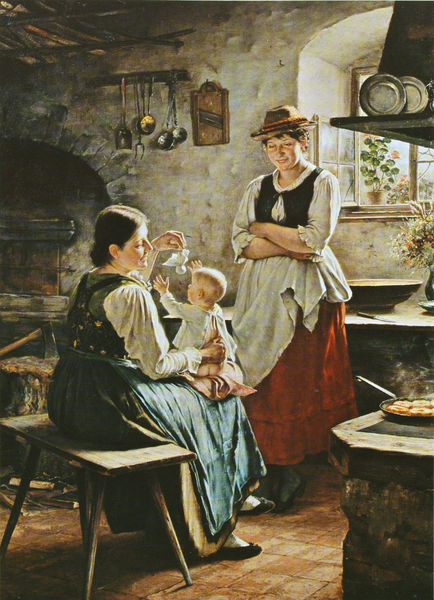
Titel: Mutterglück
Künstler: Edmund Herger
Standort: Lübeck
Institution: Galerie Westenhoff
Schlagwörter: blau, gemälde, gruppe, nackt, schatten, weiß, frauen, grün, sitzen, blume, blumen, braun, damen, fenster, frau, frisur, holz, hut, kleid, kleider, licht, raum, schwarz, szene, tisch, zimmer, haus, rot, tuch, rock, blond, hemd, jung, wand, arme, blicke, bluse, messer, schale, schüssel, stehen, stein, teller, innenraum, morgen, rauch, boden, interieur, realismus, decke, familie, innen, kind, mutter, pflanze, pflanzen, alltag, bauern, genre, kamin, landleben, ofen, vase, deutschland, blumentopf, lächeln, schürze, hintern, magd, sommer, blumenvase, bogen, zwei, mieder, bäuerin, bäuerinnen, dorf, baby, idylle, bank, hocker, schemel, dampf, essen, löffel, spielen, strauss, stube, lichteinfall, weste, freude, blumenstrauß, stiel, lachen, spiel, zinn, zinnteller, haken, bayern, fensterkreuz, idyll, geschirr, fliesen, greifen, kittel, hausfrau, kacheln, mahlzeit, kleinkind, spielend, tracht, scheite, sims, utensilien, küche, braten, hobel, putz, besteck, axt, bauernhaus, fensterbrett, holzbank, feuerholz, holzscheite, esse, kochen, einrichtung, steinboden, abzug, beil, kelle, dirndl, alltagsszene, herd, pfanne, pfannen, kellen, hauklotz, backofen, reibe, heim, bratpfanne, gurkenhobel, hackklotz, krauthobel, küchengeräte, nacktarsch, rassel, schaumlöffel, schnuller, sichtachsen, tante, gesindel, gerätschaften, po, kochgeschirr, apfelringe